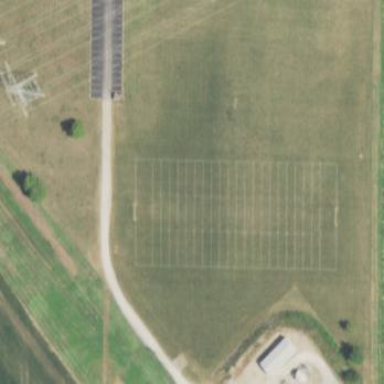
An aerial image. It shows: Grass pitch designated for American football in leisure land area.